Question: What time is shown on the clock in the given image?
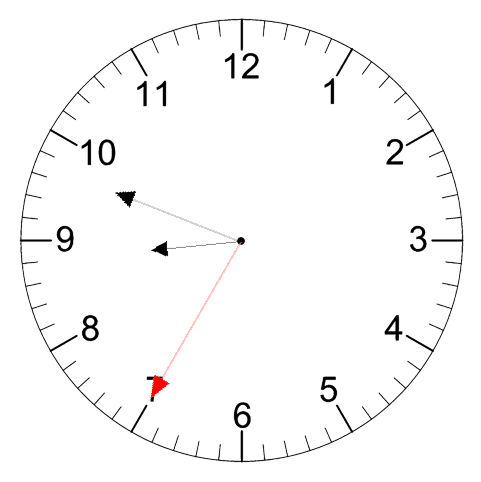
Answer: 08:48:35